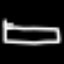
Label: bed